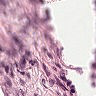
Metastatic tissue present: no